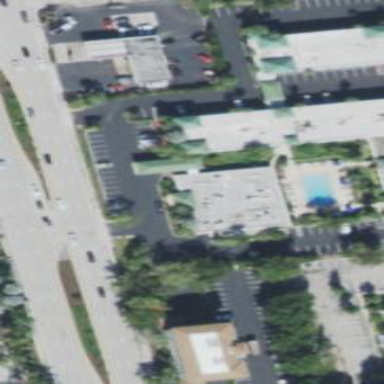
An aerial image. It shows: Hotel building.